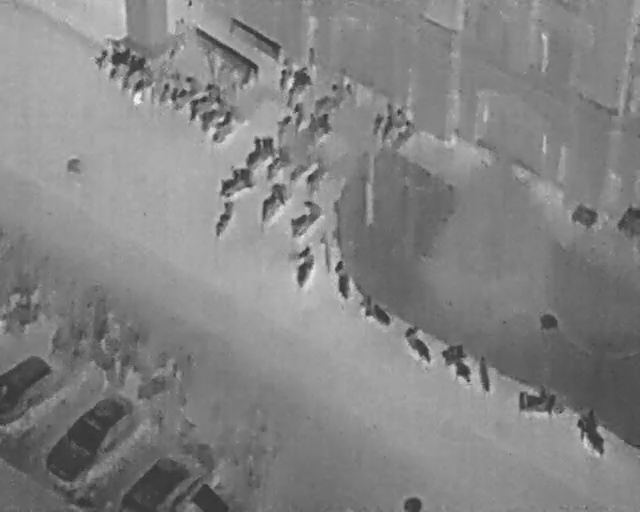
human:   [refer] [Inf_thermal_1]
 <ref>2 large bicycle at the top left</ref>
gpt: <box>[[18, 14, 26, 17, 32], [25, 15, 32, 19, 45]]</box>

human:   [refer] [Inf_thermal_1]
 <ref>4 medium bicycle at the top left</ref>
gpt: <box>[[13, 9, 18, 12, 32], [15, 10, 21, 13, 32], [17, 12, 23, 15, 32], [22, 15, 29, 18, 32]]</box>

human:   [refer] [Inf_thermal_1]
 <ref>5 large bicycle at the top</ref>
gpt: <box>[[28, 17, 34, 21, 45], [29, 20, 36, 24, 45], [43, 14, 50, 18, 16], [46, 22, 52, 27, 36], [37, 26, 43, 31, 38]]</box>

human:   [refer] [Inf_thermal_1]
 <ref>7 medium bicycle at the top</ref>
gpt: <box>[[32, 22, 37, 26, 45], [42, 13, 46, 16, 16], [42, 20, 48, 25, 28], [49, 16, 55, 20, 53], [59, 24, 65, 28, 49], [58, 22, 64, 24, 43], [56, 21, 62, 23, 43]]</box>

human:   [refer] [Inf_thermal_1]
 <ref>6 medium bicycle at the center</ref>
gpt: <box>[[40, 30, 46, 33, 38], [46, 32, 52, 36, 38], [44, 31, 49, 34, 38], [31, 41, 38, 44, 14], [50, 52, 56, 55, 172], [55, 58, 61, 62, 132]]</box>

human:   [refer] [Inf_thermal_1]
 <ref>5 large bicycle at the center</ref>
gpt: <box>[[33, 33, 39, 38, 65], [39, 37, 45, 41, 39], [44, 40, 51, 45, 39], [44, 50, 51, 54, 14], [62, 65, 68, 69, 141]]</box>

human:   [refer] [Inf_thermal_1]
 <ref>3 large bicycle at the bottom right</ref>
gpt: <box>[[68, 68, 75, 72, 148], [80, 75, 88, 81, 91], [88, 81, 96, 87, 146]]</box>

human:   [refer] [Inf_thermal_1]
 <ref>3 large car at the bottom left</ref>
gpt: <box>[[5, 80, 22, 89, 42], [-1, 70, 10, 81, 2], [21, 84, 30, 104, 2]]</box>